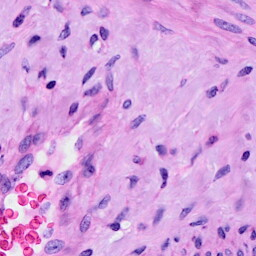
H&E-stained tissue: Cervix